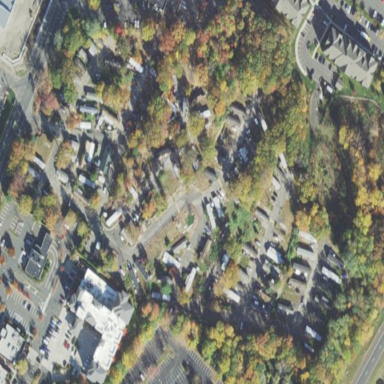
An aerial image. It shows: Residential area designated as trailer park.